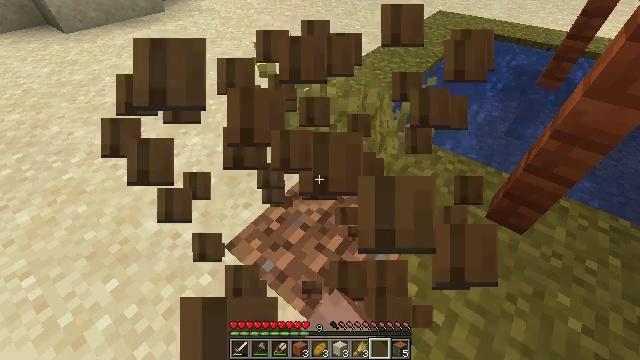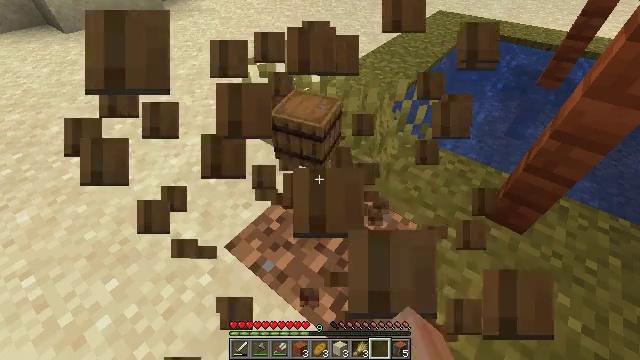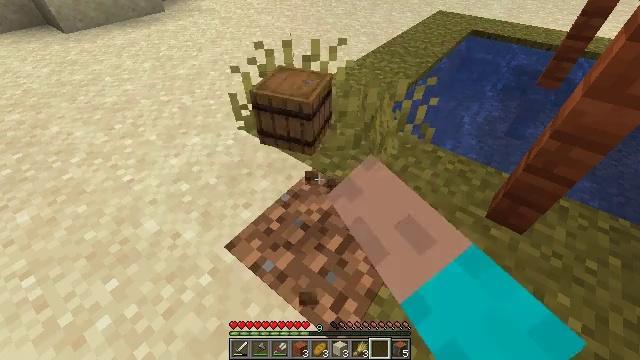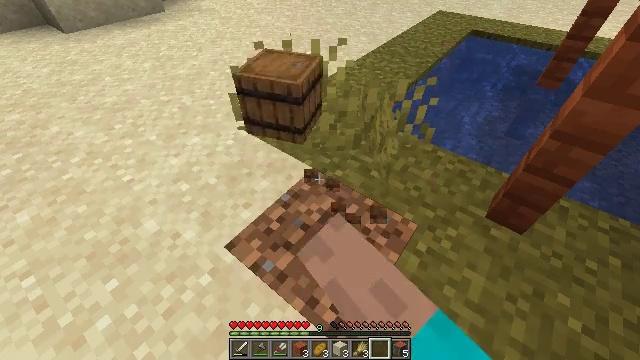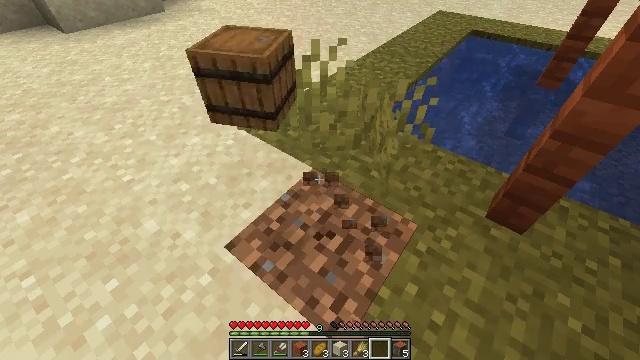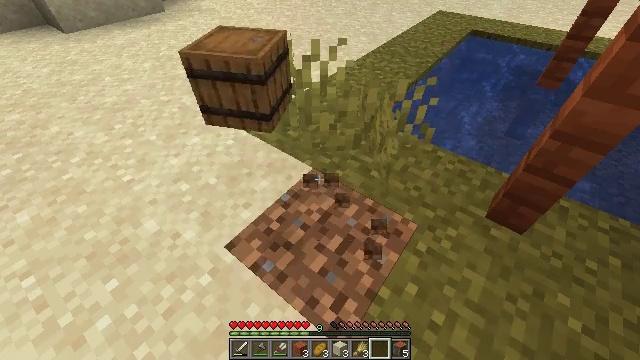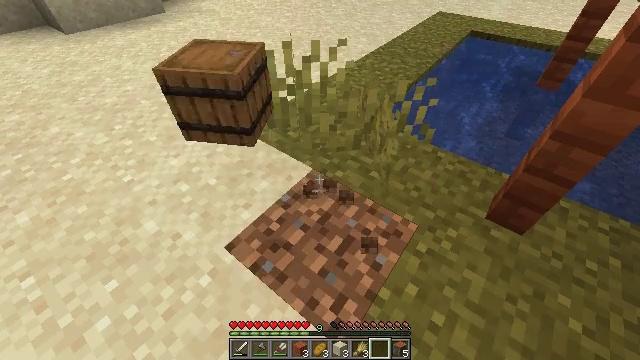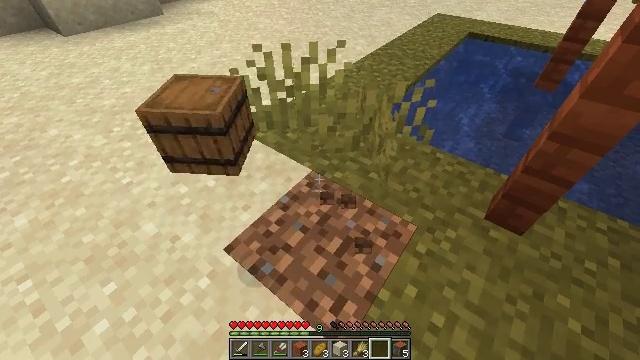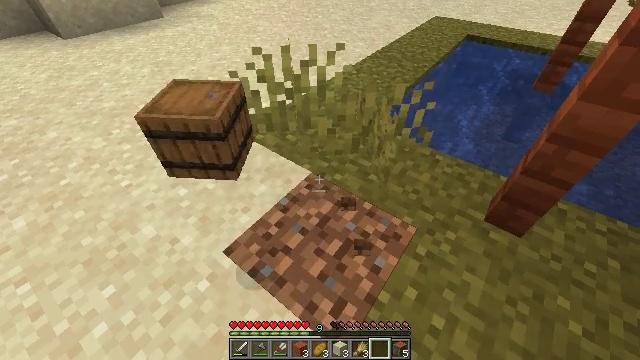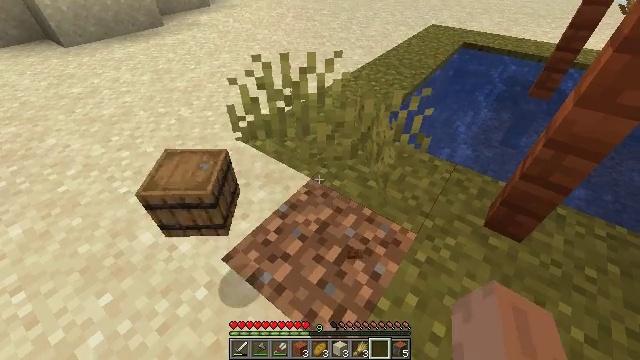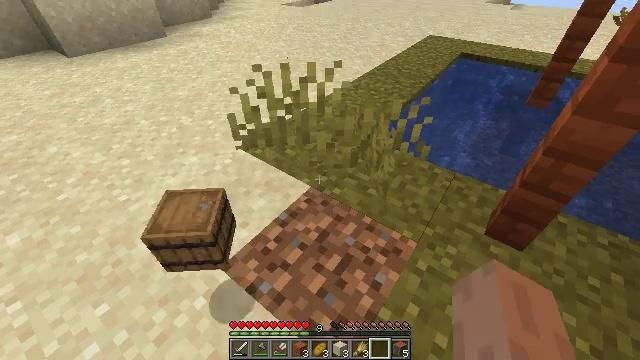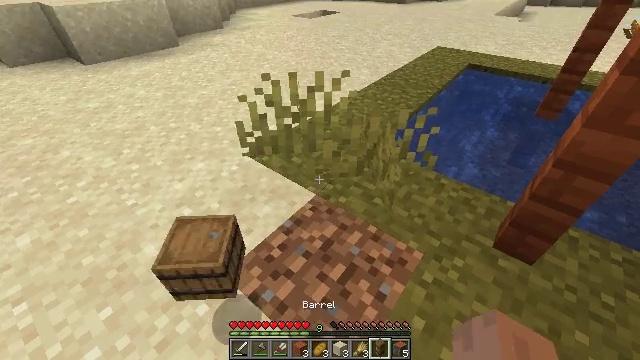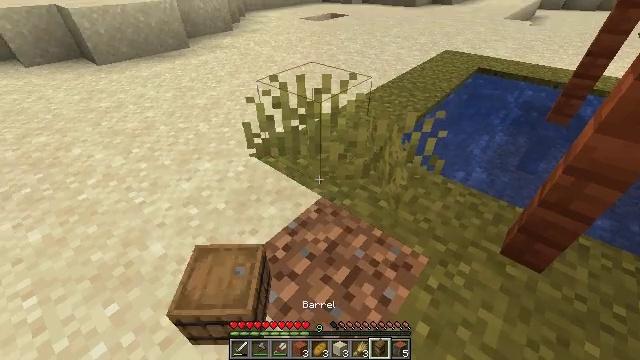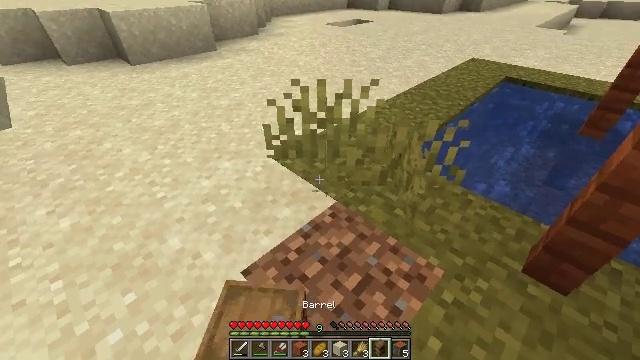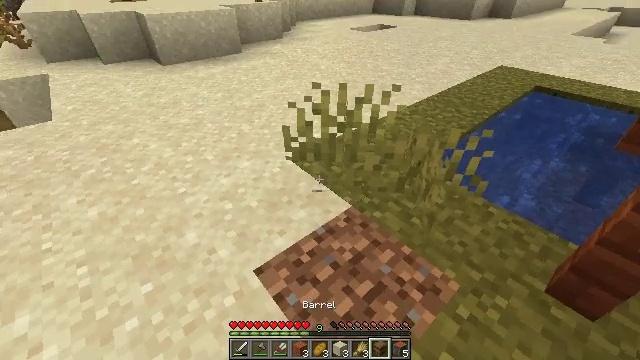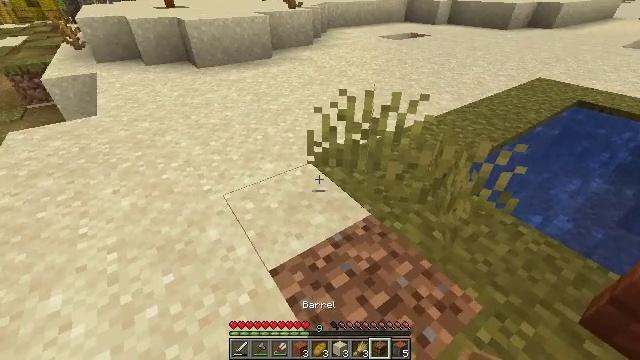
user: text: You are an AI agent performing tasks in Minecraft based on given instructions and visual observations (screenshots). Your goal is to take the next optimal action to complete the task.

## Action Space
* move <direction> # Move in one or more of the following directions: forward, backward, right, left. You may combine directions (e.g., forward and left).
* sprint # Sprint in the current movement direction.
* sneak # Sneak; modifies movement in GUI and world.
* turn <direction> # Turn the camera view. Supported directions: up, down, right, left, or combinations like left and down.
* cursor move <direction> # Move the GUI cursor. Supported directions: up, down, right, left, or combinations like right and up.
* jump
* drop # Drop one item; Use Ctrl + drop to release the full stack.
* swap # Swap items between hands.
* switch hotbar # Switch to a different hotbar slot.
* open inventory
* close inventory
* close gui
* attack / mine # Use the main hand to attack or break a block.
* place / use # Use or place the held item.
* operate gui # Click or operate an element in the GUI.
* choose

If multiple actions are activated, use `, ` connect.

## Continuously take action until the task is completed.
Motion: motion action
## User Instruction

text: Remove a bread from the inventory.
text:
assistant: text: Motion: attack / mine
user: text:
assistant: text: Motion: attack / mine
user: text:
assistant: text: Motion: attack / mine
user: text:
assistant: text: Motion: attack / mine
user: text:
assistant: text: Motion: no_op
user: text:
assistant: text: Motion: no_op
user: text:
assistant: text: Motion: no_op
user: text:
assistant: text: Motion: no_op
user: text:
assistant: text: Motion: turn up
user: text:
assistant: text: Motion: turn up
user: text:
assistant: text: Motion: turn left and up
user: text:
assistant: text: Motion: turn left
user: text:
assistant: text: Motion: turn left
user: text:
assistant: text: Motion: turn left
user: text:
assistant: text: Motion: turn left and up
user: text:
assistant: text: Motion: turn left
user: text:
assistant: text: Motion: no_op
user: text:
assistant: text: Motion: no_op
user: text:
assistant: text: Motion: turn left
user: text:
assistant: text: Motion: turn left
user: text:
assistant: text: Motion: turn left
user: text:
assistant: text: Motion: turn left and up
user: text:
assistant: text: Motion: turn left and up
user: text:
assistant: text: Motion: no_op
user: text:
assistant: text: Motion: no_op
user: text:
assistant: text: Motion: no_op
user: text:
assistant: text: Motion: no_op
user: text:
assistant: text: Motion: no_op
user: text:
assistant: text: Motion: no_op
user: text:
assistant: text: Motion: no_op